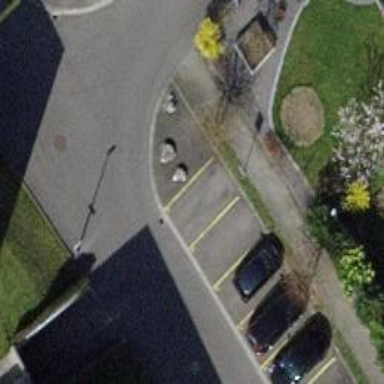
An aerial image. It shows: Block barrier.